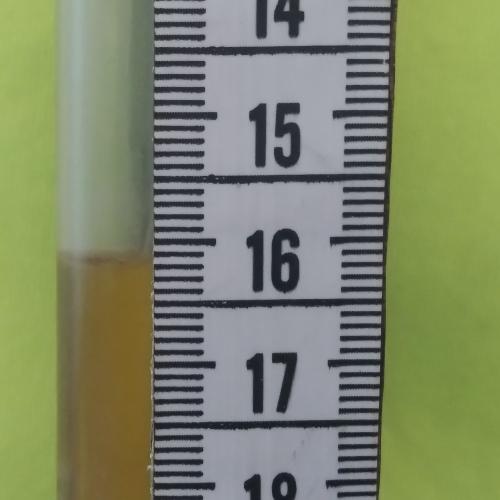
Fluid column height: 16.1 cm